Question: My question is quite simple, is there any event or a way to detect when my application is no longer in the foreground - when user has swathed to other app?
The thing i want to do, i want to pause some functions and activities when the user doesn't use the app.
The functions onActivating and onSuspending don't do...
Here is an example:

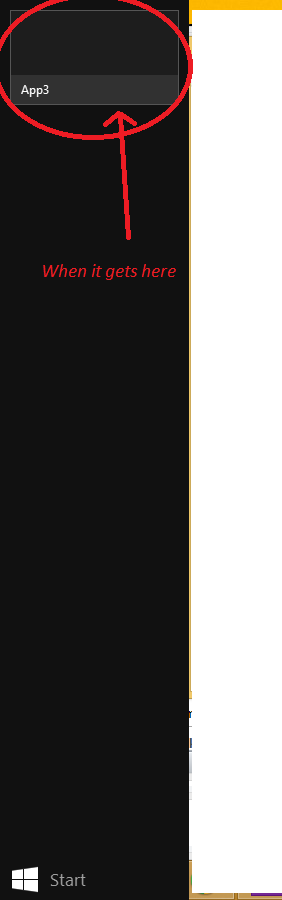
Answer: The Visibility changed event should be enough for your needs:
'''
Window.Current.VisibilityChanged += (s, e) =>
{
if (!e.Visible)
{
// Application went to background
}
else
{
// Application is FullScreen again
}
};
'''